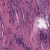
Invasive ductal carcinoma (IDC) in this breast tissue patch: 1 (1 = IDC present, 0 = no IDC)